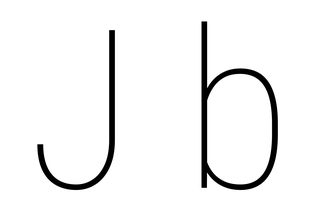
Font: Roboto_Condensed_Thin